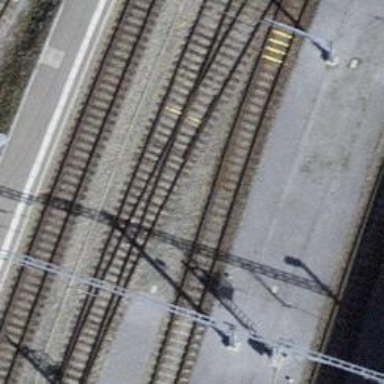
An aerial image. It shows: Railway track with contact line for electrification.